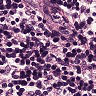
Metastatic tissue present: no